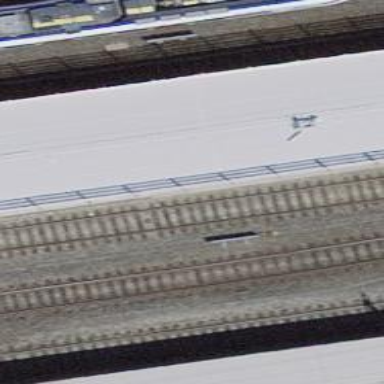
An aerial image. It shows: Stop position for public transport at railway stop.